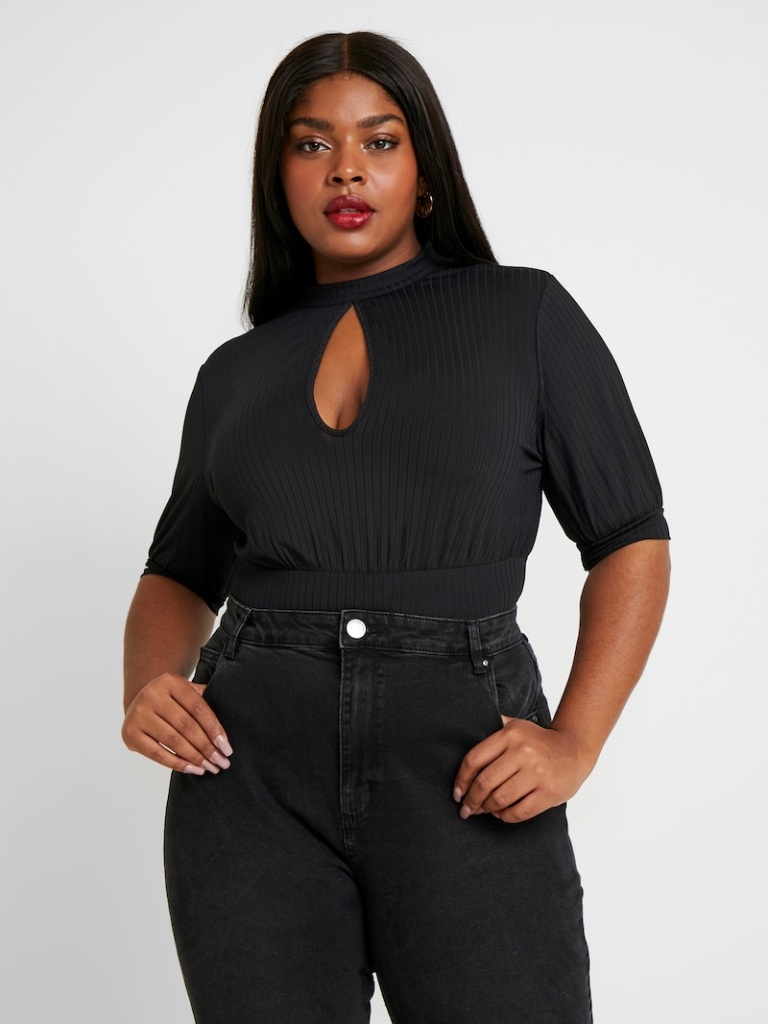
knit tight short sleeve hip length Fully Tucked in keyhole blouse